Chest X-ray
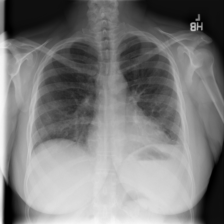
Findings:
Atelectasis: negative
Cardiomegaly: negative
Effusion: negative
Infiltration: negative
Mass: negative
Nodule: negative
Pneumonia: negative
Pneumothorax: negative
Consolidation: negative
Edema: negative
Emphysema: negative
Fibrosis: negative
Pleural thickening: negative
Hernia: negative